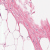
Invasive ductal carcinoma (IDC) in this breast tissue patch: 0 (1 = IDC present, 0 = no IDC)